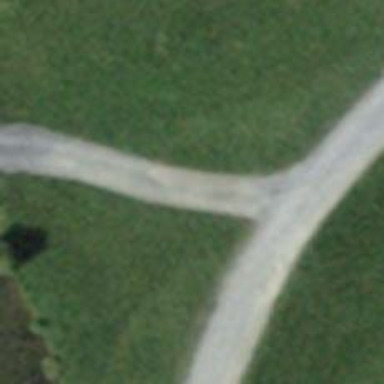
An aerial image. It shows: Designated golf cart path with compacted surface. It is classified as service road.